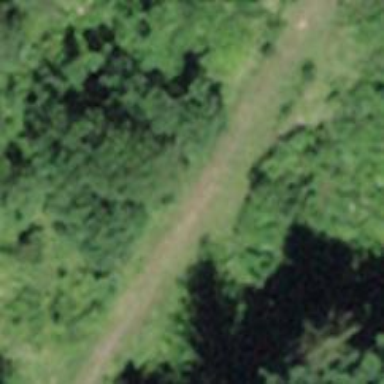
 groomed for outdoor enthusiasts to explore nature."